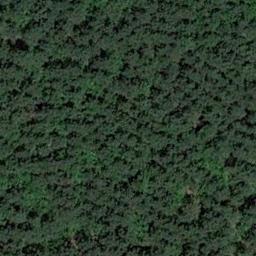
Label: forest